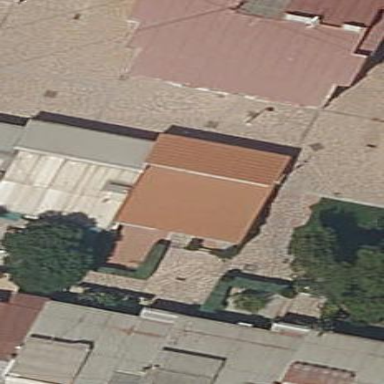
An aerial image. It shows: Terrace building.